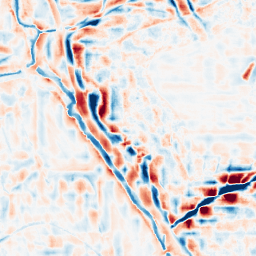
Category: wavelet
Decomposition family: wavelet_reverse_biorthogonal
Decomposition parameters: wavelet: rbio4.4
level: 4
Upsampling method: sinc_hamming
Upsampling parameters: scale: 2
kernel_size: 4
Upsampling scale: 2